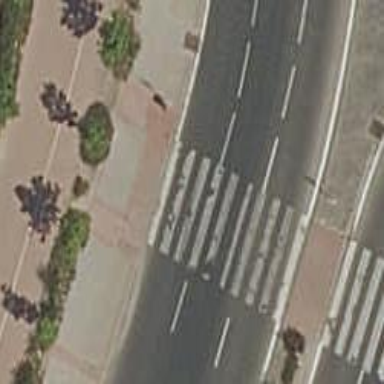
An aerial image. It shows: Sidewalk along the footway.